Question: '''
<?php
error_reporting(E_ALL);
$con=mysql_connect("localhost","root","");
$db=mysql_select_db("TB_DB",$con);
if(isset($_POST['submit']))
{
$sql="INSERT INTO 'tv-circuits' ( 'part-name', 'model-no', 'price') VALUES ('".$_POST['prt-name']."', '".$_POST['mdl-no']."', '".$_POST['price']."')";
$res=mysql_query($sql);
?>
<!DOCTYPE html PUBLIC "-//W3C//DTD XHTML 1.0 Transitional//EN" "http://www.w3.org/TR/xhtml1/DTD/xhtml1-transitional.dtd">
<html xmlns="http://www.w3.org/1999/xhtml">
<head>
<meta http-equiv="Content-Type" content="text/html; charset=utf-8" />
<title>Anirudha's TV appliances</title>
</head>
<h1 align="center"><strong>Admin Panel</strong></h1>
<body>
<form action="" method="post">
<table align="center">
<tr><td>Enter Part Name </td><td><input type="text" name="prt-name" /></td></tr>
<tr><td>Enter Model-No </td><td><input type="text" name="mdl-no" /></td></tr>
<tr><td>Enter Price</td><td><input type="number" name="price" /></td></tr>
<tr align="center"><td colspan="2"><input type="submit" value="Save-Data" name="submit" /></td></tr>
</table>
</form><br />
<table border="1" align="center">
<tr align="center">
<td width="67"><strong>Sr.no</strong></td>
<td width="143"><strong>Part-Name</strong></td>
<td width="143"><strong>Model-No</strong></td>
<td width="93"><strong>Price</strong></td>
<td width="125"><strong>Operations</strong></td>
</tr>
<?php
$i=1;
$sql="SELECT * from tv-circuits";
$res=mysql_query($sql);
while($row=mysql_fetch_array($res))
{
?>
<tr>
<td><?php echo $row['i'];?></td>
<td><?php echo $row['part-name'];?></td>
<td><?php echo $row['model-no'];?></td>
<td><?php echo $row['price'];?></td>
<td align="center"><a href="index.php?viewid=<?php echo $row['part-name'];?>" ><strong>VIEW</strong></a>
<a href="index.php?delid=<?php echo $row['part-name'];?>" ><strong>DELETE</strong></a>
<a href="index.php?editid=<?php echo $row['part-name'];?>" ><strong>EDIT</strong></a></td>
</tr>
<?php $i=$i+1; }?>
</table>
</body>
</html>
'''
I am creating a a Page that will show, update and delete the user entered values
On the HTML page I am getting this error..
> Parse error: syntax error, unexpected $end in C:\wamp\www\TV-DB\index.php on line 56
I seen all the possibilities but don't know how this error occured!!!!
The page coding is this...

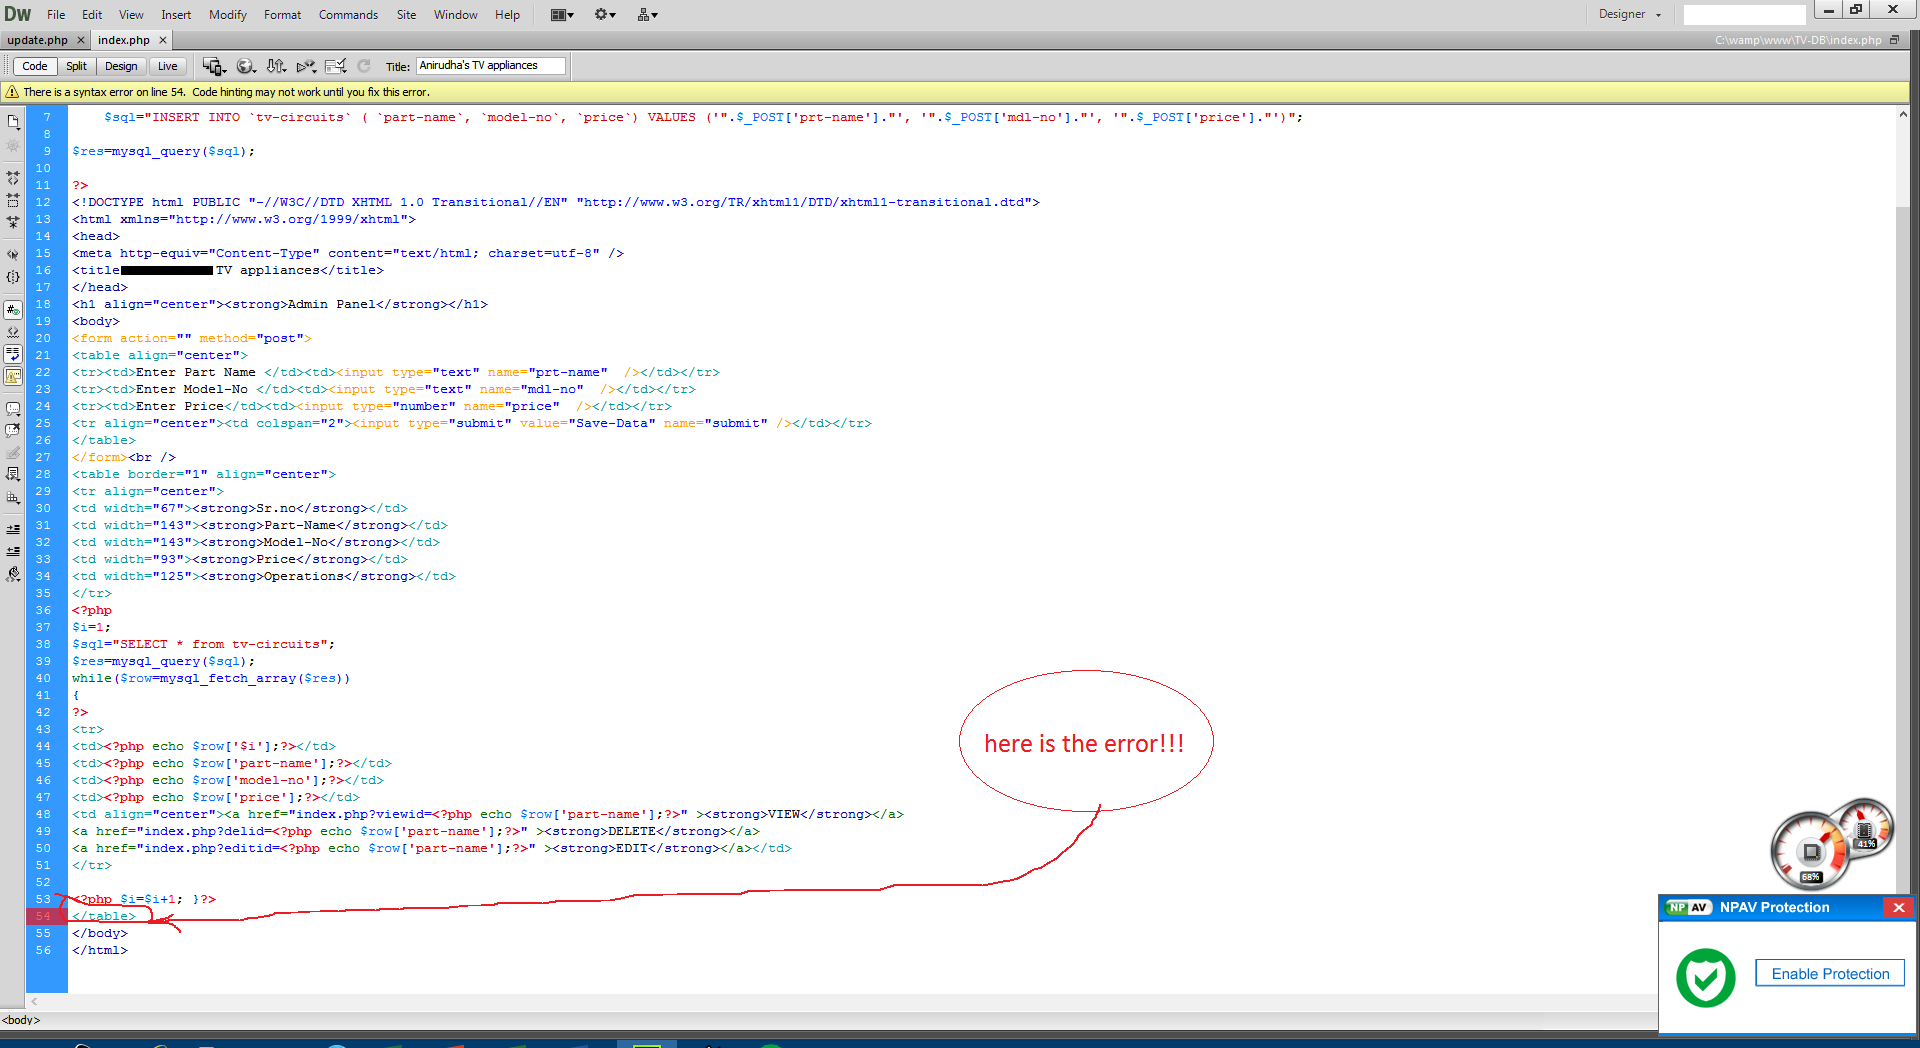
Answer: You have forgotten to close the '}' for the 'if' clause above. Try closing it after 'HTML'.
'''
<?php $i=$i+1; }?>
</table>
</body>
</html>
<?php
}
?>
'''